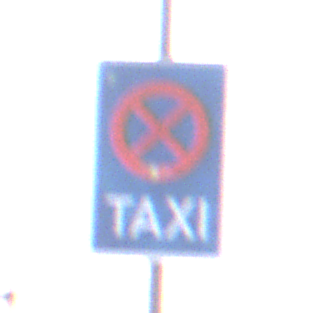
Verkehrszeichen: Taxenstand
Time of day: SunriseSunset
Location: Outdoor (Urban)
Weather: Clear
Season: NotSpecified
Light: Natural